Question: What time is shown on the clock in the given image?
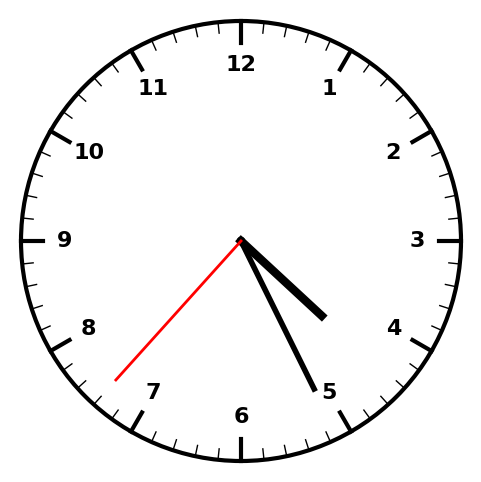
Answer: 04:25:37